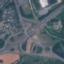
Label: Highway